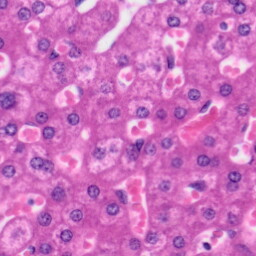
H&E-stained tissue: Liver